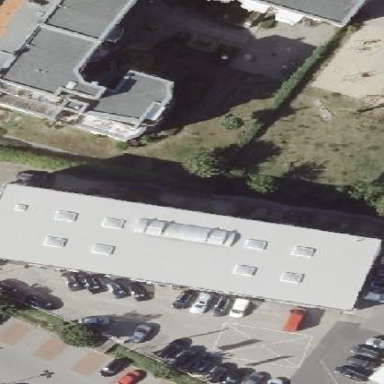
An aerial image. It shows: Commercial building housing car shop offering both dealer and repair services.